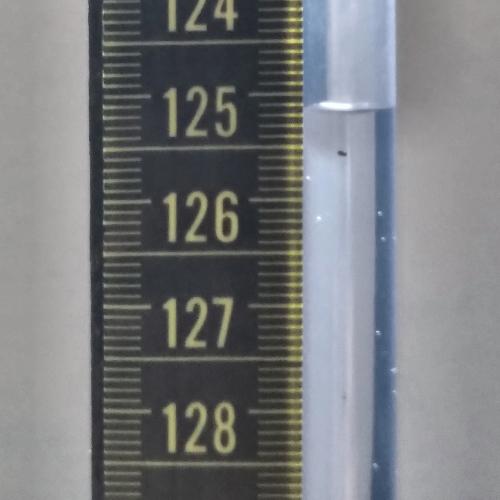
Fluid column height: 125.2 cm